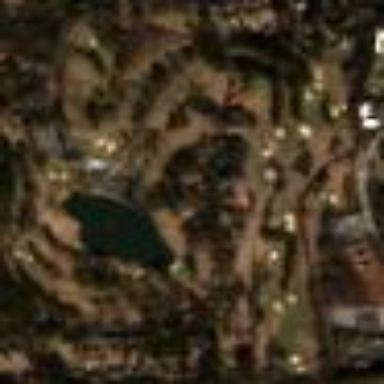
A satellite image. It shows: Golf course surrounded by greenery.